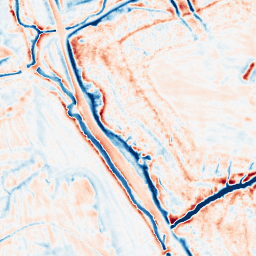
Category: edge_preserving
Decomposition family: guided
Decomposition parameters: radius: 4
eps: 0.1
Upsampling method: linear_exact
Upsampling parameters: scale: 8
Upsampling scale: 8